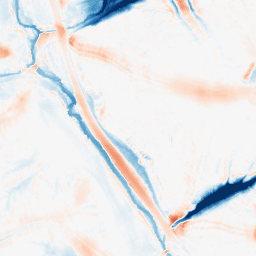
Category: morphological
Decomposition family: tophat_combined
Decomposition parameters: size: 20
Upsampling method: cubic_catmull_rom
Upsampling parameters: scale: 8
Upsampling scale: 8